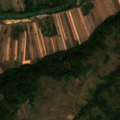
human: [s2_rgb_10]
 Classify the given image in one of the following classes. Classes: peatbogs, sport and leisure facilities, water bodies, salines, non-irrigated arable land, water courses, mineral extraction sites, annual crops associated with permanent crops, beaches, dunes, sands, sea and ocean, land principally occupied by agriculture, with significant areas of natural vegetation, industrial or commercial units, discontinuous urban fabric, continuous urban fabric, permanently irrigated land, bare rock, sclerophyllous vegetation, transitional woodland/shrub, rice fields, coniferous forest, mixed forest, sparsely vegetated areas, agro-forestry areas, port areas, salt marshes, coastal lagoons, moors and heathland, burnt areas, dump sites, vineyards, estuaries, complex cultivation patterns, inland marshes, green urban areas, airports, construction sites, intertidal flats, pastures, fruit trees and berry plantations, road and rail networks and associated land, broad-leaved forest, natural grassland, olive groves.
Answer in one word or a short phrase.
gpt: non-irrigated arable land, pastures, complex cultivation patterns, land principally occupied by agriculture, with significant areas of natural vegetation, broad-leaved forest, transitional woodland/shrub